Question: Slightly adapting the code from here: <URL> as follows, I can get a violin plot produced in Python as follows:
'''
# Import modules
import pylab as pl
from scipy import stats
import numpy as np
# Function for Violin Plot
def violin_plot(ax,data,groups,bp=False):
'''Create violin plot along an axis'''
dist = max(groups) - min(groups)
w = min(0.15*max(dist,1.0),0.5)
for d,p in zip(data,groups):
k = stats.gaussian_kde(d) #calculates the kernel density
m = k.dataset.min() #lower bound of violin
M = k.dataset.max() #upper bound of violin
x = np.arange(m,M,(M-m)/100.) # support for violin
v = k.evaluate(x) #violin profile (density curve)
v = v/v.max()*w #scaling the violin to the available space
ax.fill_betweenx(x,p,v+p,facecolor='y',alpha=0.3)
ax.fill_betweenx(x,p,-v+p,facecolor='y',alpha=0.3)
if bp:
ax.boxplot(data,notch=1,positions=pos,vert=1)
groups = range(3)
a = np.random.normal(size=100)
b = np.random.normal(size=100)
c = np.random.normal(size=100)
data = np.vstack((a,b,c))
fig = pl.figure()
ax = fig.add_subplot(111)
violin_plot(ax,data,groups,bp=0)
pl.show()
'''
This produces a figure like so:

What I would like to do is change the labeling of the tick marks, so that rather than -0.5 to 2.5 by 0.5 numbers, there's just an "A" where 0.0 would be, a "B" at 1.0 and a "C" at 2.0.
Is there an easy way to do this?
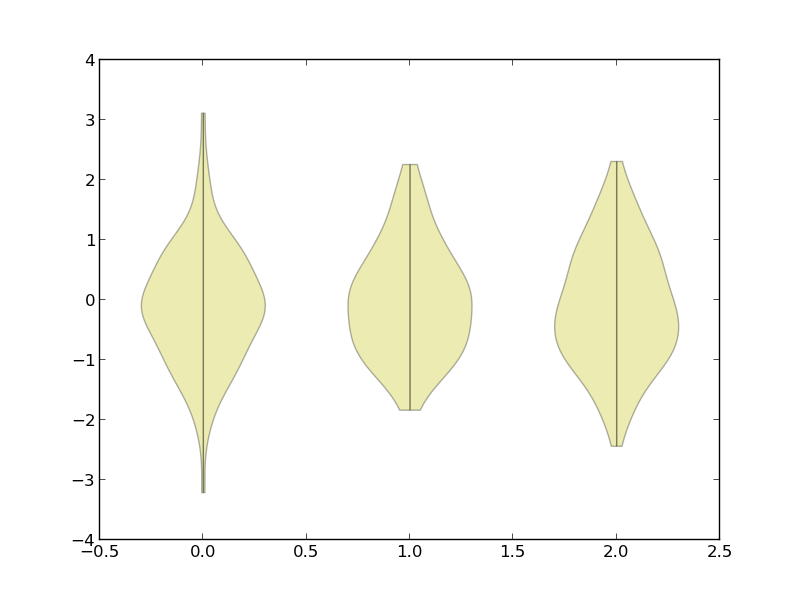
Answer: Before you're call to 'pl.show', use:
'''
ax.set_xticks([0, 1, 2])
ax.set_xticklabels(['A', 'B', 'C'])
'''